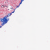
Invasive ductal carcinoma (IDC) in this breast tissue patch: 1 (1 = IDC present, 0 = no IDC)